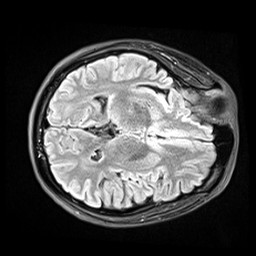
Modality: FLAIR
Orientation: axial
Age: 34
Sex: female
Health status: healthy
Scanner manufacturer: siemens
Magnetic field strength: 3 T
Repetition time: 9 s
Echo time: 0.088 s